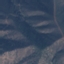
Label: HerbaceousVegetation